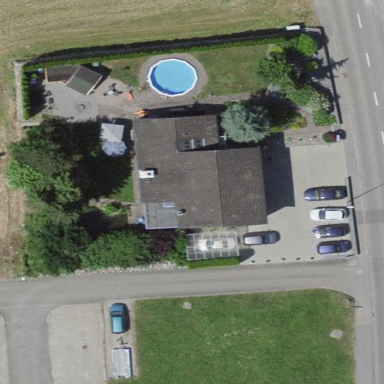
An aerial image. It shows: Building with tiled roof.